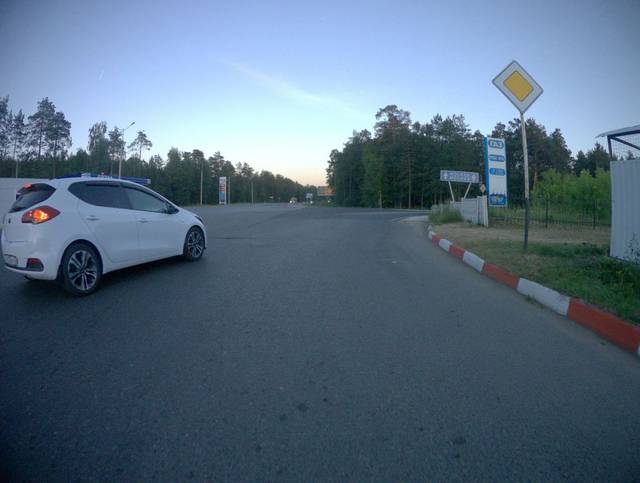
Region: Russia
Coordinates: 56.096, 40.446